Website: walmart
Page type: cart
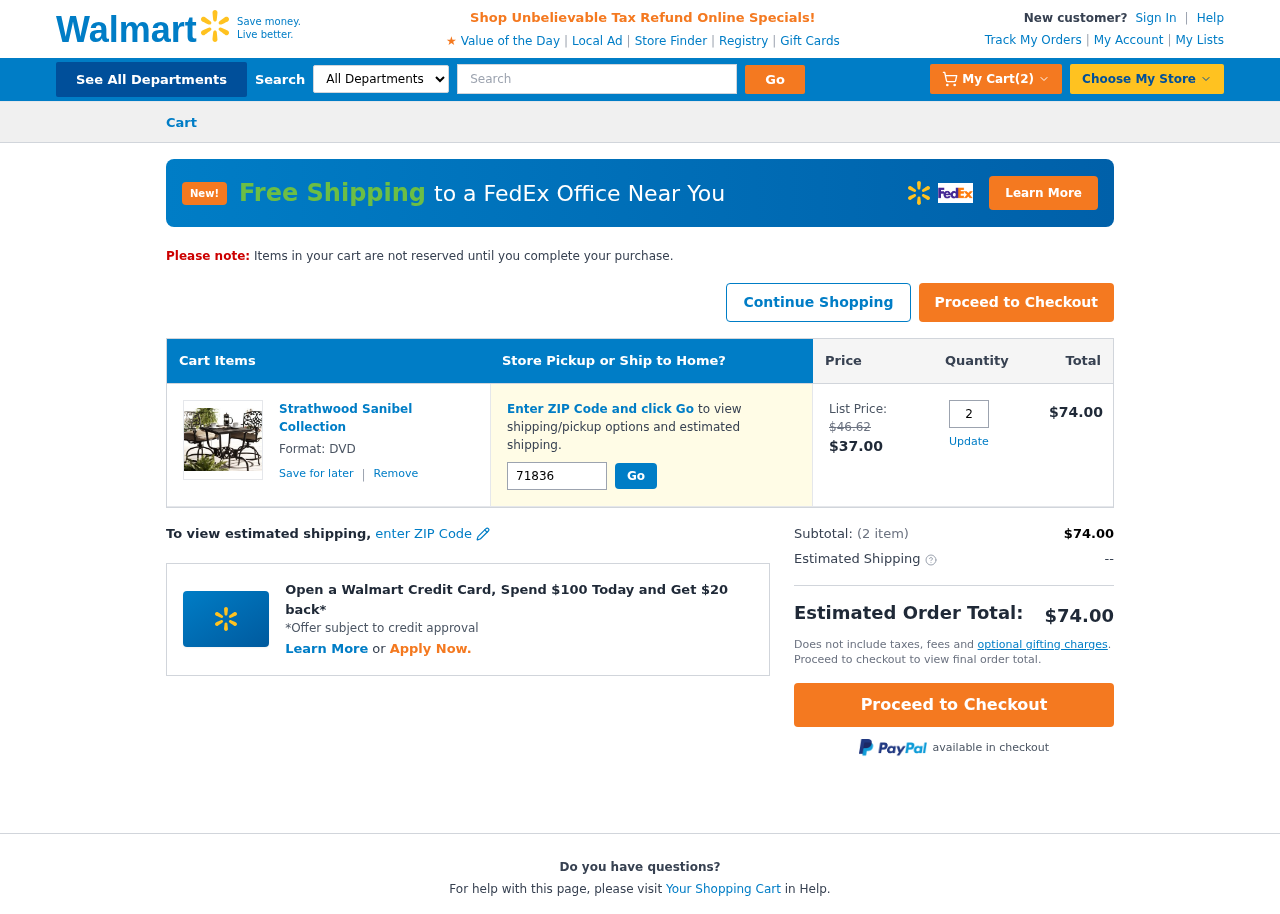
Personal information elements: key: PII_POSTCODE
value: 71836
Product elements: key: PRODUCT1_NAME
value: Strathwood Sanibel Collection
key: PRODUCT1_PRICE
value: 37
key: PRODUCT1_QUANTITY
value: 2
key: PRODUCT1_ORIGINAL_PRICE
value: $46.62
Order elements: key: ORDER_NUM_ITEMS
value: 2
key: ORDER_SUBTOTAL
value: $74.00
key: ORDER_TOTAL
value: $74.00
Search elements: key: HEADER_SEARCH
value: Search